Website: ulta-beauty
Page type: billing-address
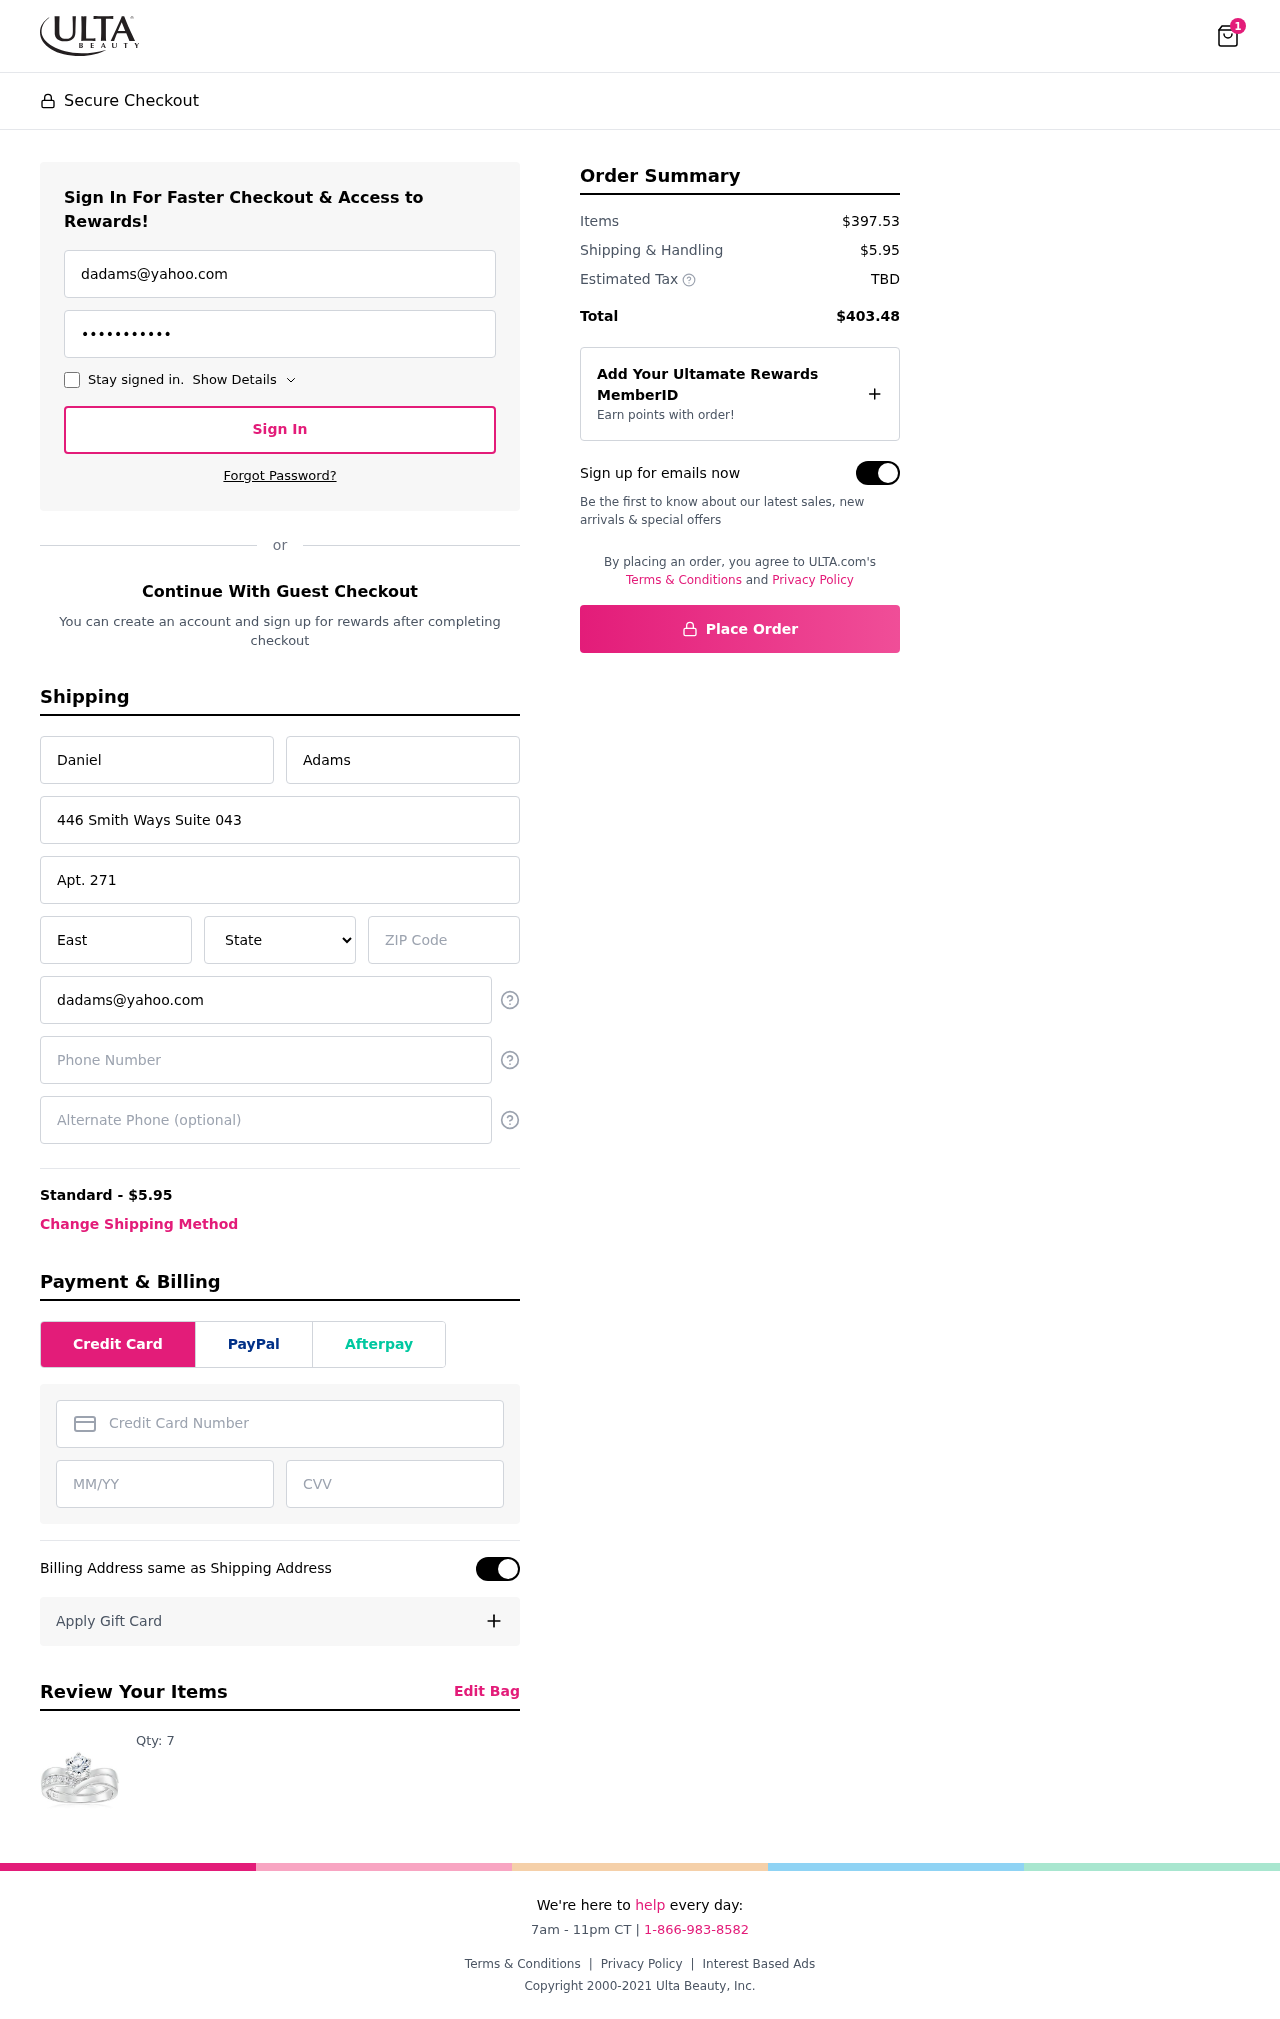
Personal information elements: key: PII_STATE
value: Louisiana
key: PII_EMAIL
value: dadams@yahoo.com
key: PII_FIRSTNAME
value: Daniel
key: PII_LASTNAME
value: Adams
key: PII_STREET
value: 446 Smith Ways Suite 043
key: PII_STREET2
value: Apt. 271
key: PII_CITY
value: East Caroline
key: PII_POSTCODE
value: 51953
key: PII_PHONE
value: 3176591953
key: PII_ALT_PHONE
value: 9376745366
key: PII_CARD_NUMBER
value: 3737 9917 3488 921
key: PII_CARD_EXPIRY
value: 05/29
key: PII_CARD_CVV
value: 8684
Product elements: key: PRODUCT1_QUANTITY
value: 7
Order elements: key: ORDER_NUM_ITEMS
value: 1
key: ORDER_SHIPPING_COST
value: $5.95
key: ORDER_SUBTOTAL
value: $397.53
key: ORDER_TOTAL
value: $403.48